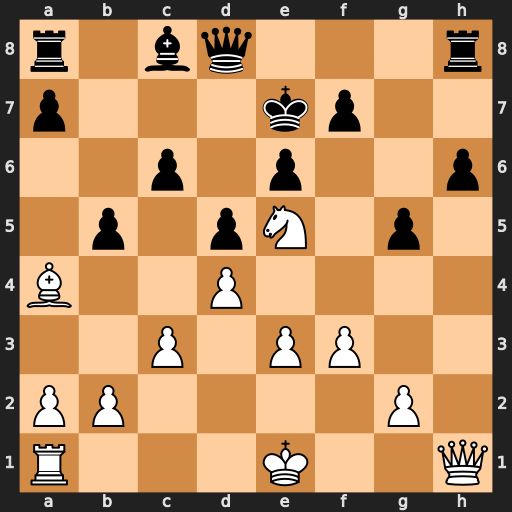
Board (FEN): r1bq3r/p3kp2/2p1p2p/1p1pN1p1/B2P4/2P1PP2/PP4P1/R3K2Q
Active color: w
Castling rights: Q
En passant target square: -
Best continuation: Nxc6+ Ke8 Nxd8